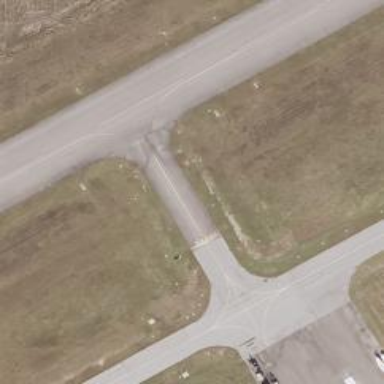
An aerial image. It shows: Asphalt taxiway at the airport.